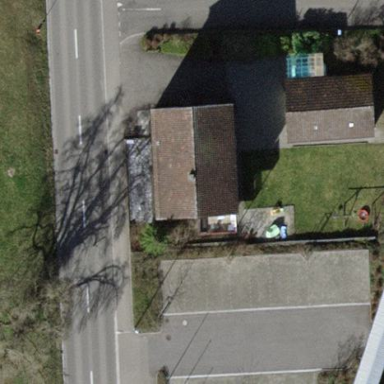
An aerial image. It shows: Simple house.